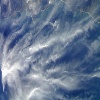
Label: cloud